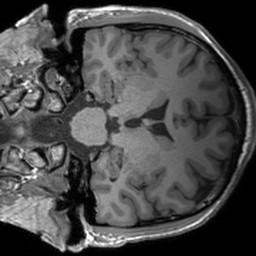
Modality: T1w
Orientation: coronal
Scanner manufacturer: siemens
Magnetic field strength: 3 T
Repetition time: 1.54 s
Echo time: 0.00234 s